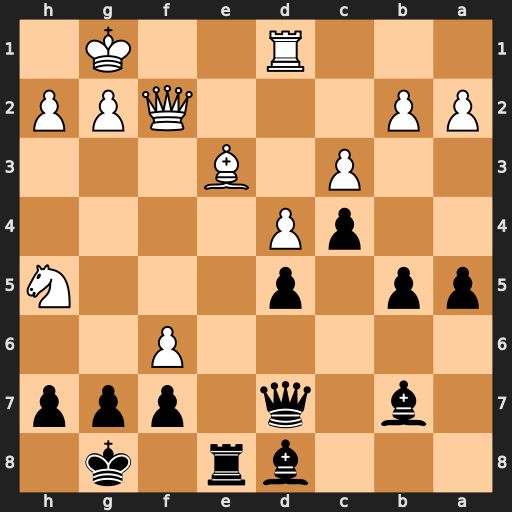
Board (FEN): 3br1k1/1b1q1ppp/5P2/pp1p3N/2pP4/2P1B3/PP3QPP/3R2K1
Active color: b
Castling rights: -
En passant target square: -
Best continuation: Qg4 Rf1 Qxh5